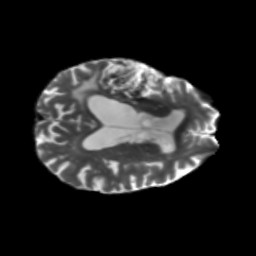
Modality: T2w
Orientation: axial
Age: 68
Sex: male
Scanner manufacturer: siemens
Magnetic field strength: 3 T
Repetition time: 5.47 s
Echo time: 0.0854 s